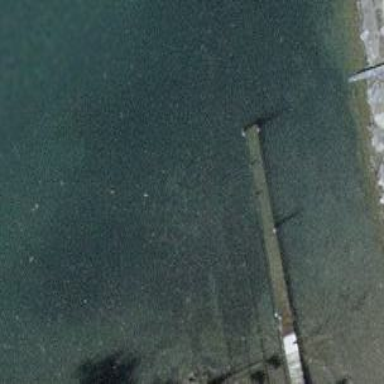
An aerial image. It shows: Man-made pier.